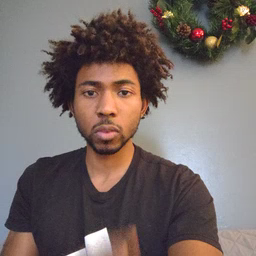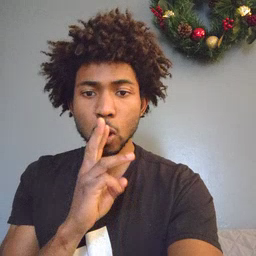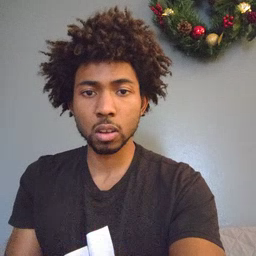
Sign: water